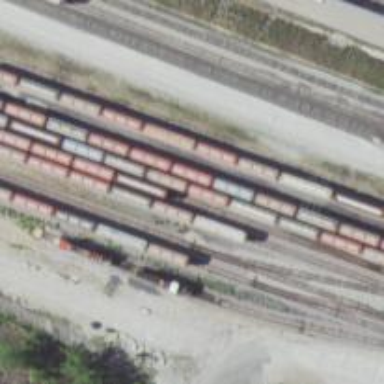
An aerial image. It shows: Railway yard.